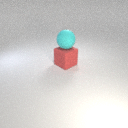
large cyan rubber sphere above large red rubber cube